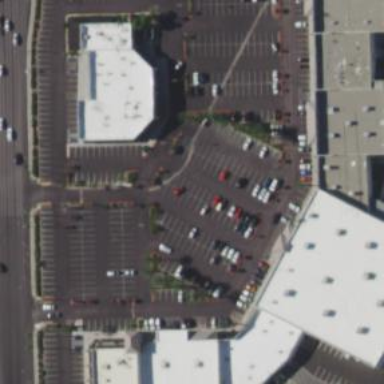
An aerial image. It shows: Mall building.